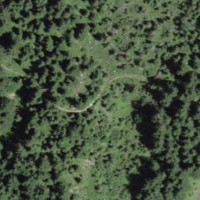
EUNIS habitat code: 43
Species observed at this site:
Arnica montana